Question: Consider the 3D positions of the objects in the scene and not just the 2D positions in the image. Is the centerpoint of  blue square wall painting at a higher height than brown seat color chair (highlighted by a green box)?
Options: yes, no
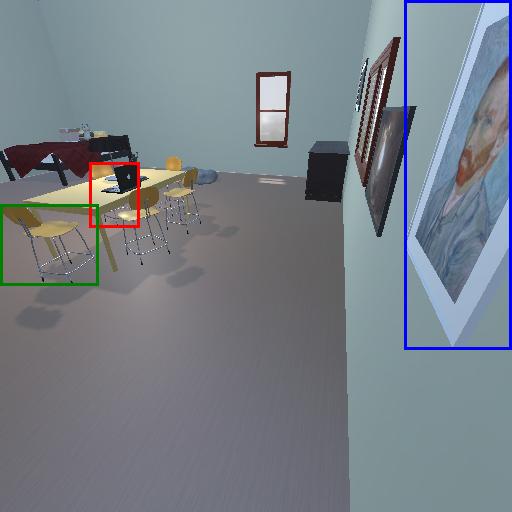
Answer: yes